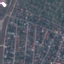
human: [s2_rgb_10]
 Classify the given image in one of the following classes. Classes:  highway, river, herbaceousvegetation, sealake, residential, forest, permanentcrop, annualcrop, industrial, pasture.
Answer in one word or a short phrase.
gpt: Residential